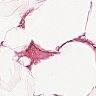
Metastatic tissue present: no